Question: How do I change the time separator from the standard . to a : in an android app?
I am using minSDK 15, and targetSDK 20.

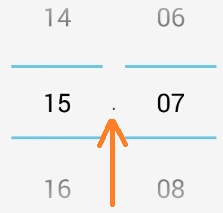
Answer: ---
## How to do it?
The divider text cannot be simply modified using a single simple call. The divider text is internally set in 'TimePicker.setDividerText()' which is a private method meaning it can't be overridden either. To make it even harder, the divider textview variable 'mDivider' is set as private as well meaning we don't have direct access to the divider textview.
A simple solution to the problem is to simply override the value after it gets set by the constructor. To do this, we create our own subclass of TimePicker, try to find the divider and set its value. This will work fine as long as the layout matches the AOSP one.
See <URL>' method.
### In practice, please?
'''
import android.content.Context;
import android.content.res.Resources;
import android.util.AttributeSet;
import android.widget.TextView;
import android.widget.TimePicker;
public class CustomTimePicker extends TimePicker {
public CustomTimePicker(Context context) {
super(context);
init();
}
public CustomTimePicker(Context context, AttributeSet attrs) {
super(context, attrs);
init();
}
public CustomTimePicker(Context context, AttributeSet attrs,
int defStyle) {
super(context, attrs, defStyle);
init();
}
private void init() {
TextView divider = (TextView) findViewById(Resources.getSystem()
.getIdentifier("divider", "id", "android"));
// the divider doesn't exist in the old-school widget style
if (divider != null) {
divider.setText(":");
}
}
}
'''
### That's not working on Android L!
The described method was valid for KitKat, but is no longer good to use when compiling against L. If you check <URL> class seems to be the one that resembles the legacy picker.
The issues about private variables and methods still stands on Android 5.0.0 and the new structuring complicates things a bunch more. If you still believe you want to break localization (see the section below), you will probably be best off using a custom TimePicker implementation. A good starting point might be picking the new TimePicker and TimePickerClockDelegate classes, merging them and cutting out the abstraction layer and modifying the divider text setting code as was done in the KitKat version. Regardless, that goes beyond the scope of a simple and helpful answer as taking that route will produce many side effects, such as breaking system-wide themeability, and should really be considered wisely.
---
## Should you do it?
The TimePicker is actually going to pick the ':' character as the default divider in case anything goes wrong, but it will prefer the localized variation above everything.
This means that if the <URL>.
If you feel like you must override this behavior, you can use the method described above, but keep in mind doing so goes against localization and even consistency across various applications.